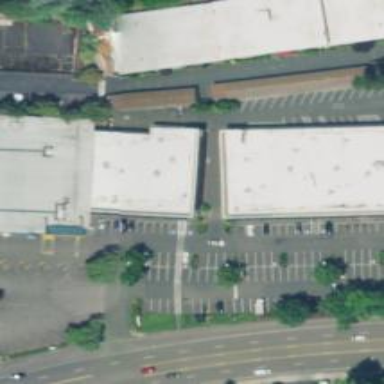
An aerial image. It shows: Parking space is available.